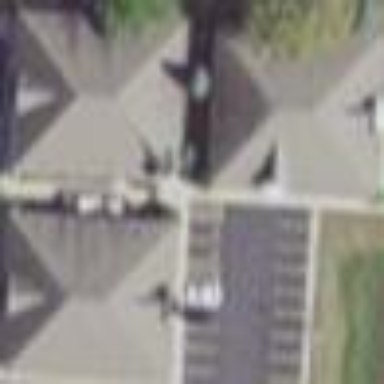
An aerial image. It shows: Hospice facility providing healthcare services.